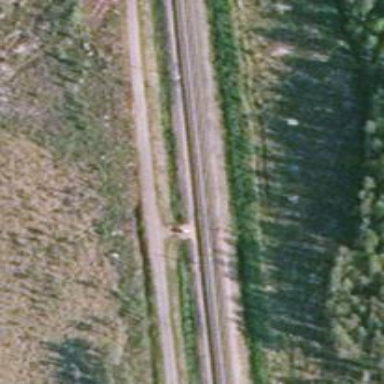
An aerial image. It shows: Railway signal.